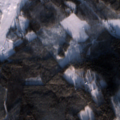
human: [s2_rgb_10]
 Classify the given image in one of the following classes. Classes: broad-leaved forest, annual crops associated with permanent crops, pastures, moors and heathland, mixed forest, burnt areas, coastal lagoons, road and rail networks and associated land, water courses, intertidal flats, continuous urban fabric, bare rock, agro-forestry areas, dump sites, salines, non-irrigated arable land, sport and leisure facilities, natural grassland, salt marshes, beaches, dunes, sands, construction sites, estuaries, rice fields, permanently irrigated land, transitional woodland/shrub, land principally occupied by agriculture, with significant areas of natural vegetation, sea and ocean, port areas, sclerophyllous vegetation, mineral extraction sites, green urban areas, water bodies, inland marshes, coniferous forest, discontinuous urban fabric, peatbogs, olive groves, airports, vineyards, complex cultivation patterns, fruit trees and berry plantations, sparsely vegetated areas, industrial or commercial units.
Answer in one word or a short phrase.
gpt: non-irrigated arable land, coniferous forest, mixed forest, transitional woodland/shrub